Interaction volume radius: 10 \u00c5
Interaction volume height: 15 \u00c5
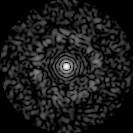
Disorder parameter: 0.8166